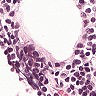
Metastatic tissue present: no